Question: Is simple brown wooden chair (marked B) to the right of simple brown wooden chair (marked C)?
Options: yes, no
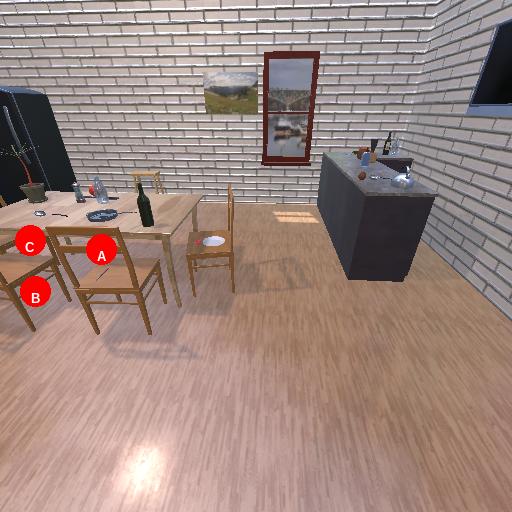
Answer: yes